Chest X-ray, PA view. Patient: 51 years old, sex F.
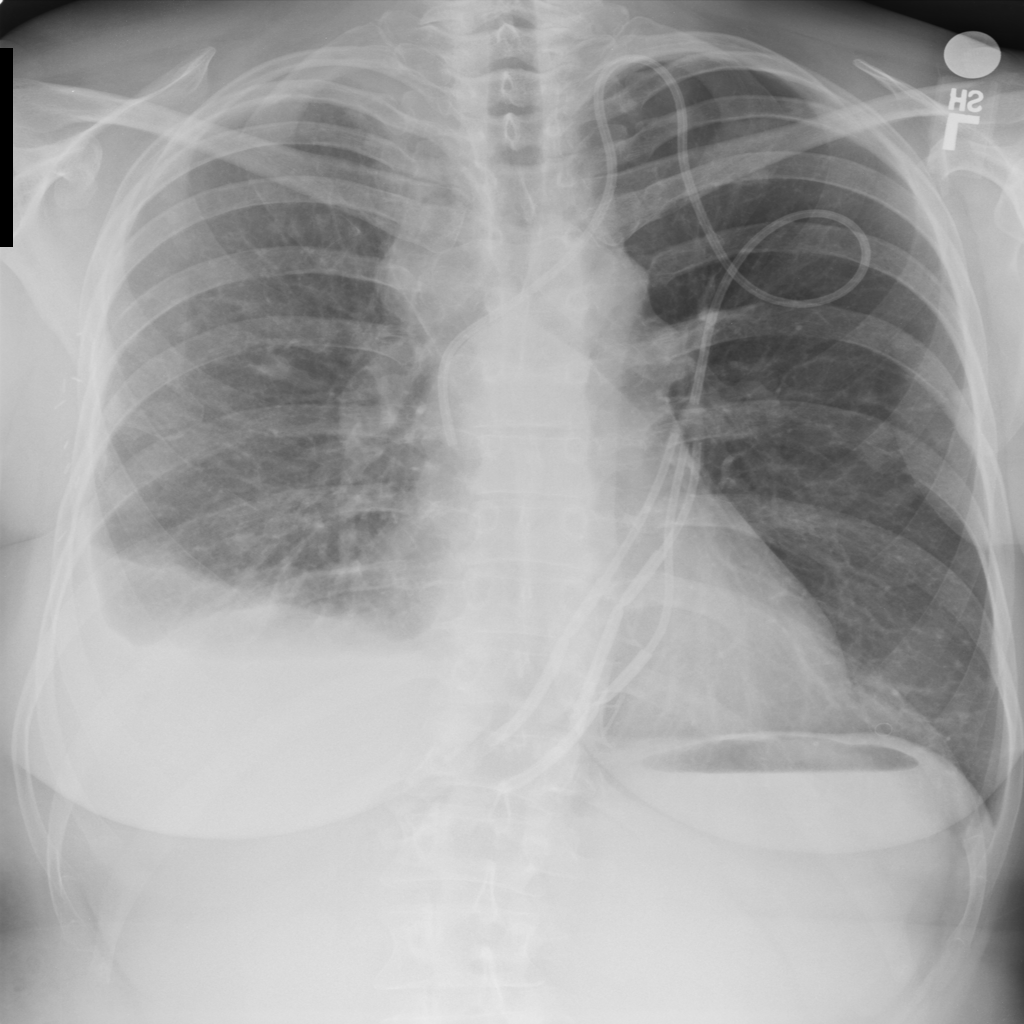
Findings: Effusion, Nodule